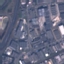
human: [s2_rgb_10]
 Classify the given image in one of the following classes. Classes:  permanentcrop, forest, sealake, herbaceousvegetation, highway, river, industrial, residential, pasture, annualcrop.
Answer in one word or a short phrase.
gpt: Industrial